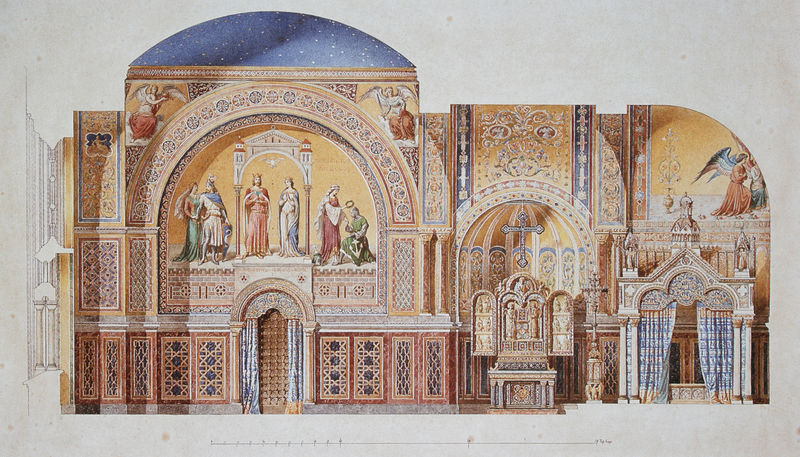
Titel: Längsschnitt des Schlafzimmers in Burg Falkenstein
Künstler: Max Schultze
Schlagwörter: blau, dunkel, himmel, schatten, weiß, aquarell, grau, hell, licht, schwarz, skizze, säulen, tür, zeichnung, rot, muster, ornament, profile, architektur, innenraum, vorhang, gitter, kirche, gold, rund, engel, türen, studie, grafik, graphik, saal, figuren, verzierung, tor, eingang, nische, kreuz, sterne, sternenhimmel, koloriert, mosaik, entwurf, lilie, altar, portal, rundbögen, romanik, kapelle, heilige, abgerundet, verkündigung, massstab, aufriss, tympanon, prospekt, maurisch, altarflügel, amaurisch, mausisch